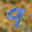
Label: 9